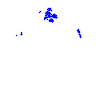
Particle: electron